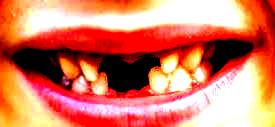
Condition: hypodontia